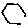
Label: hexagon